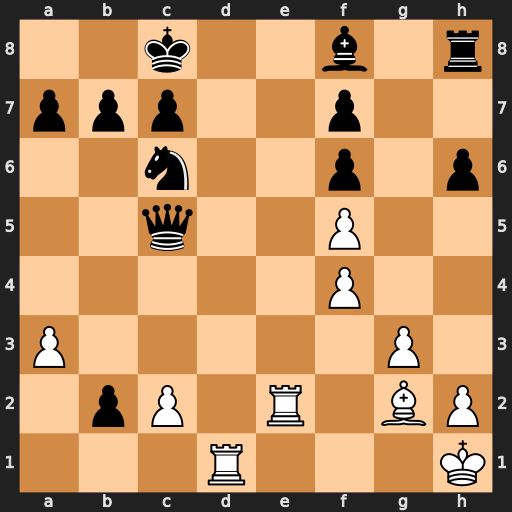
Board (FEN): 2k2b1r/ppp2p2/2n2p1p/2q2P2/5P2/P5P1/1pP1R1BP/3R3K
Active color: w
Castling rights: -
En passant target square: -
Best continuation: Re8+ Nd8 Rdxd8#